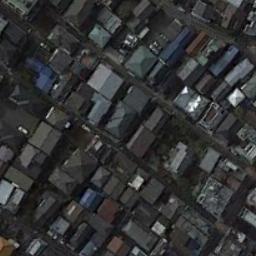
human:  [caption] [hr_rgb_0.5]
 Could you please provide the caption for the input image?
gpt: The dense residential is next to the road and some trees .

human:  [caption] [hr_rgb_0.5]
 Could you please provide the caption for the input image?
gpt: There are buildings of different colors on a dense residential area .

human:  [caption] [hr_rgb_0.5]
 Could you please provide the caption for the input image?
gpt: A dense residential area has lots of houses next to each other .

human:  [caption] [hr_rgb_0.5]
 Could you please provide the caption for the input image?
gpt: The roofs of the houses are all red .

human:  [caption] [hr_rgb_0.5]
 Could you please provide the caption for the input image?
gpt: Many roads and neatly arranged houses in densely populated areas .